Question: I have created an application on facebook which sends the wall post on user registeration the wall post is working as expected but i am facing the strange issue when wall post is displayed in generalized form it displays my server path instead of caption and name i have used in wall post see this picture
when i visit the posts individually it displays perfect with caption and name.
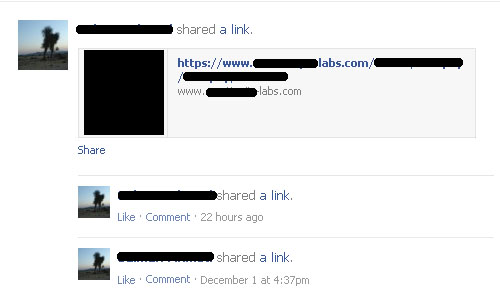
Answer: Facebook fetches meta data from a page when people share the link. Therefore you can add some in your page for the case.
First of all, at least add "og:title", "og:description" and "og:image" to your page. Like below:
'''
<head>
<meta charset="utf-8">
<title>title</title>
<meta property="og:title" content="title" />
<meta property="og:description" content="the description about your page" />
<meta property="og:image" content="http://domain.com/images/logo.jpg" />
</head>
'''
then go to <URL> and type in the url of your page to see what facebook fetched.